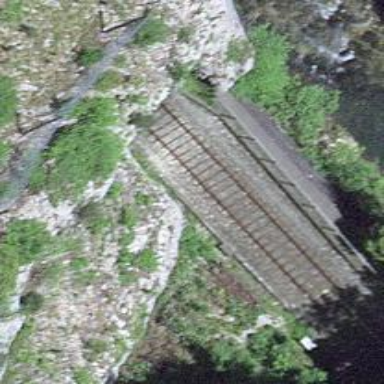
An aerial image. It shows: Single-track railway with electrified contact lines.